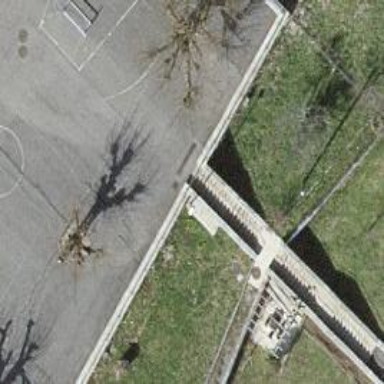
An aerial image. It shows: Set of steps on the road.